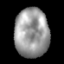
Tissue: lung
Cell type: Smooth muscle cells
Senescence score: 0.5403
Nuclear area (px): 1642
Mean DAPI intensity: 154.236